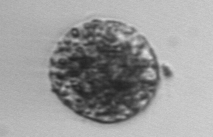
Label: Vicicitus_globosus